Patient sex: M
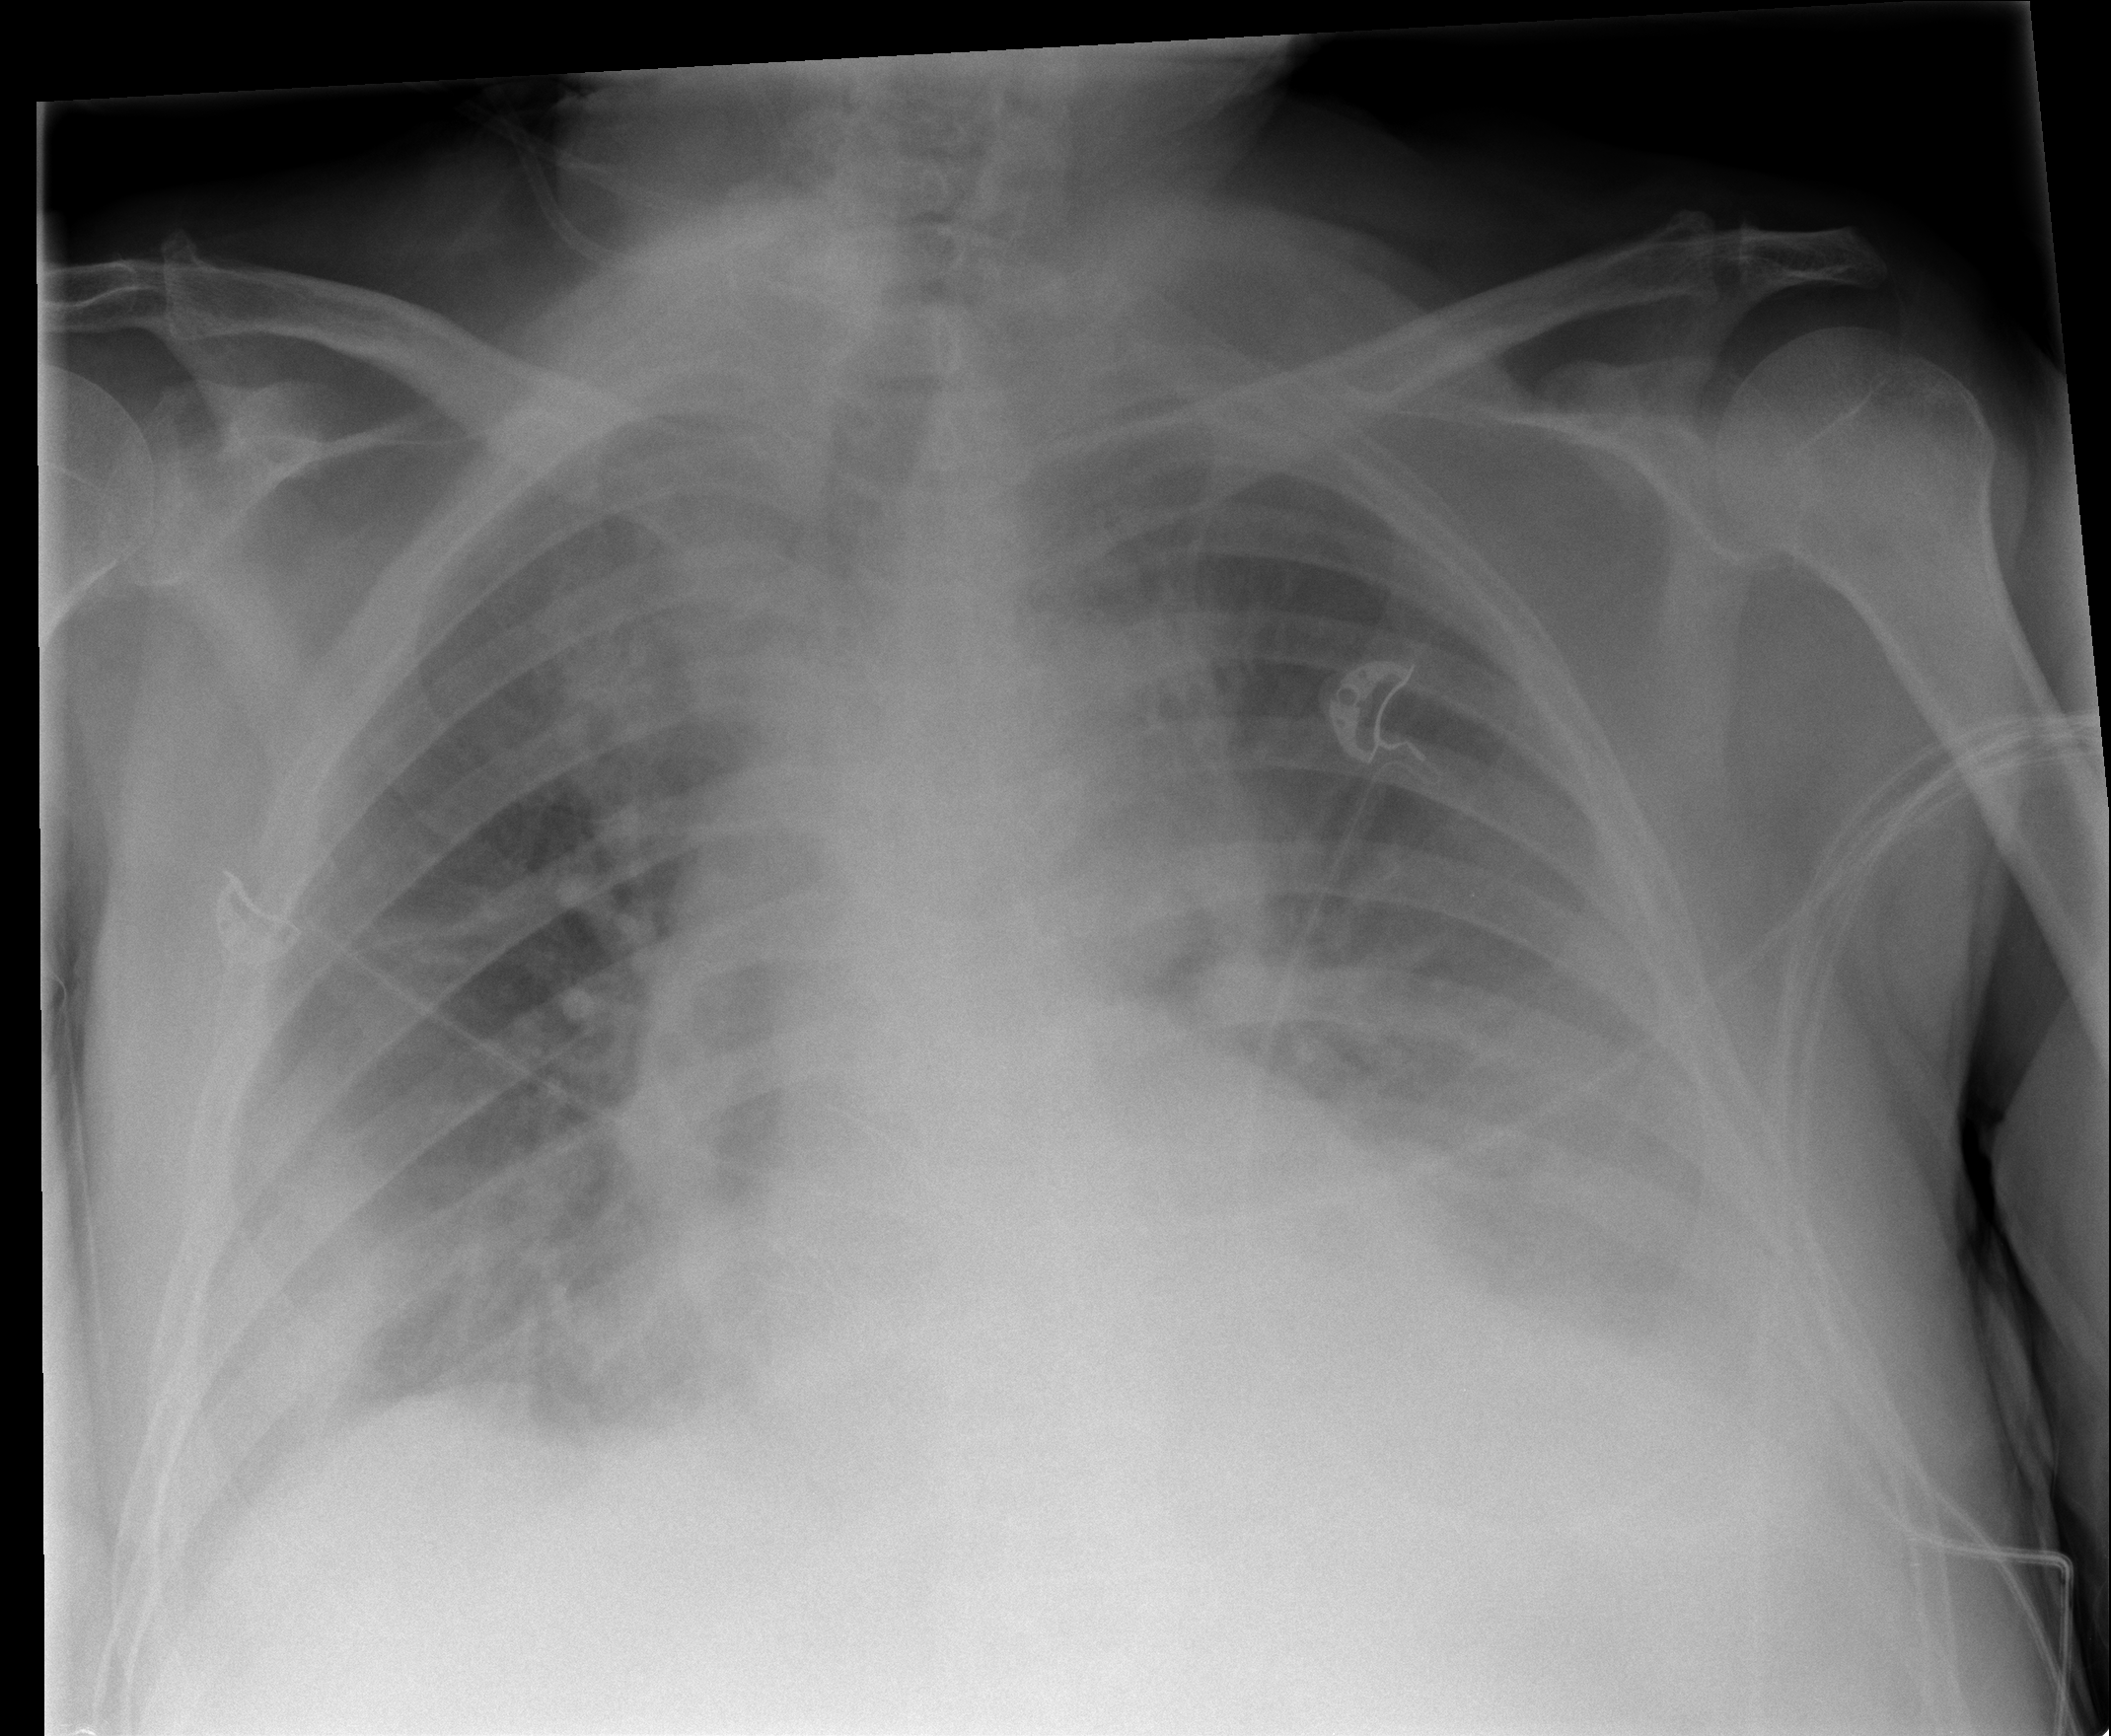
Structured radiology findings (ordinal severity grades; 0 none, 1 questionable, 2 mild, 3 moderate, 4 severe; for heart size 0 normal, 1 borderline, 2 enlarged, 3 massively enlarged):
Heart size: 2
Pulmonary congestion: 2
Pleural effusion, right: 2
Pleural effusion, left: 3
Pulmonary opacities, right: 0
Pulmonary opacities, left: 0
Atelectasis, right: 2
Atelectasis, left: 3